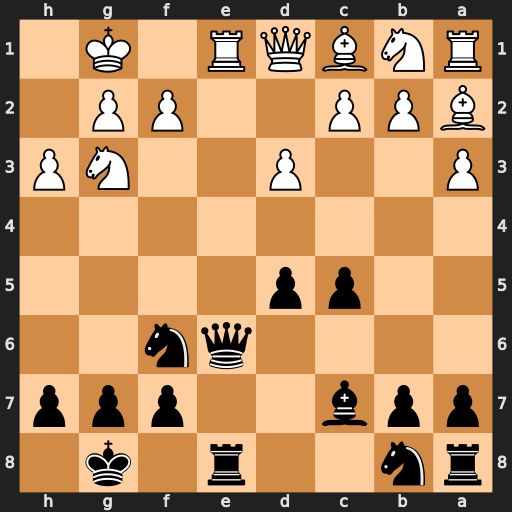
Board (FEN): rn2r1k1/ppb2ppp/4qn2/2pp4/8/P2P2NP/BPP2PP1/RNBQR1K1
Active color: b
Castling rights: -
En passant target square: -
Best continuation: Qxe1+ Qxe1 Rxe1+